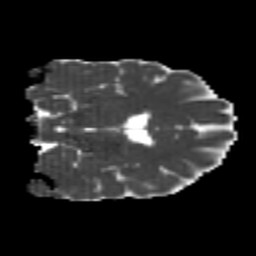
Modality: MD
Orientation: coronal
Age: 24
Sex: male
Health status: healthy
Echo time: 0.074 s